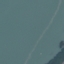
Land use / land cover: SeaLake